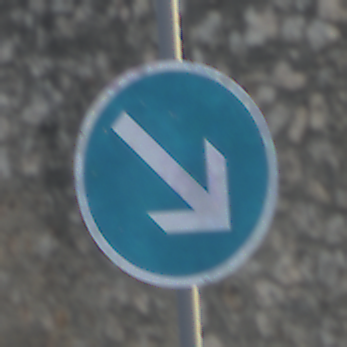
Verkehrszeichen: VorgeschriebeneVorbeifahrtRechts
Umgebung: Outdoor, Suburban
Tageszeit: MorningAfternoon
Wetter: PartlyCloudy
Licht: Natural
Jahreszeit: NotSpecified
Kontrast: LowContrast